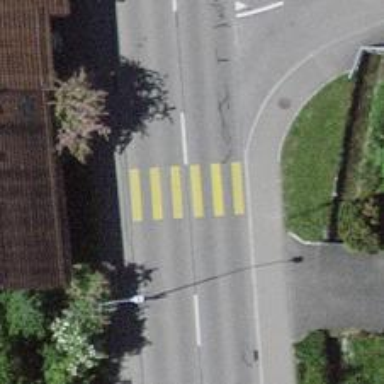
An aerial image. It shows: Zebra crossing on the road.